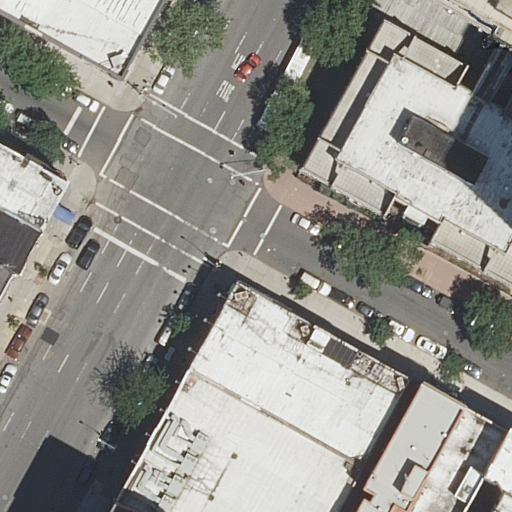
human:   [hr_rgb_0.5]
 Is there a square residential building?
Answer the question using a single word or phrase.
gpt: no

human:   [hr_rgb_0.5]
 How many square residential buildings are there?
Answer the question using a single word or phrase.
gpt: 0

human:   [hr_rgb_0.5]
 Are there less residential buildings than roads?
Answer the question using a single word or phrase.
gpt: no

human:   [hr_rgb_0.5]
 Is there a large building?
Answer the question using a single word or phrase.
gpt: yes

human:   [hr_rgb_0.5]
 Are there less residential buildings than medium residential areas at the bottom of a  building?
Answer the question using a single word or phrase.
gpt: no

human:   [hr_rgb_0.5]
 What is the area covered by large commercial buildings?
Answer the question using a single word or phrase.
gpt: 0m2

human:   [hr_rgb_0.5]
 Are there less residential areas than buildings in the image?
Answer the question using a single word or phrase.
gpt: yes

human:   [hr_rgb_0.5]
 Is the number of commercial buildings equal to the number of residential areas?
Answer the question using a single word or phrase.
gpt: no

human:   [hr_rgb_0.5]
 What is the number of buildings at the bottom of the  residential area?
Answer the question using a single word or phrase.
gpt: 9

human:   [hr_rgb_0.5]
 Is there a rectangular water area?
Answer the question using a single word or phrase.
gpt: no

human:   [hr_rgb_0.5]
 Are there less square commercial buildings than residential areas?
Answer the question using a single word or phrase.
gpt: yes

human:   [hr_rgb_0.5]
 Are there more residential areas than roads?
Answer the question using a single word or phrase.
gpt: no

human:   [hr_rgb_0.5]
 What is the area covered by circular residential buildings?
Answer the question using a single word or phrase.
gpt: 0m2

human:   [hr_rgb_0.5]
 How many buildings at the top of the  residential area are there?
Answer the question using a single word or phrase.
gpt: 0

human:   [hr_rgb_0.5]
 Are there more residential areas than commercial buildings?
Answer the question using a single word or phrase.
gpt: yes

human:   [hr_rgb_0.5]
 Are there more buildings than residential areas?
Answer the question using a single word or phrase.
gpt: yes

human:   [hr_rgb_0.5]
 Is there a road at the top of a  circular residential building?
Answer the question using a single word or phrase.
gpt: no

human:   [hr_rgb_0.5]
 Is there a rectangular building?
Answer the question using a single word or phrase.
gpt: yes

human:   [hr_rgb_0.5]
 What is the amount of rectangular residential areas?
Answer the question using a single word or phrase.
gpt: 1

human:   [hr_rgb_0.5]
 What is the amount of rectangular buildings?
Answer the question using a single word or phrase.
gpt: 5

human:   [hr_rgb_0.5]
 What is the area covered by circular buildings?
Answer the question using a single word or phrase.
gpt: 0m2

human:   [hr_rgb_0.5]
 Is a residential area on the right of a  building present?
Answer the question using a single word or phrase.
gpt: yes

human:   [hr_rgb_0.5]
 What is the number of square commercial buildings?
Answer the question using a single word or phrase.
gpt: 0

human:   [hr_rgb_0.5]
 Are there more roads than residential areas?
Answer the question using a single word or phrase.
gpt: yes

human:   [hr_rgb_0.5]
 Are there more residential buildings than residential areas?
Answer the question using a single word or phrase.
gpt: yes

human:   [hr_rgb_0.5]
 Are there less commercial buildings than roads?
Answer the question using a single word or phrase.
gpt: yes

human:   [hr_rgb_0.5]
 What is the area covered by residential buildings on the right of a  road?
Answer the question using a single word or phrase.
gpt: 1437m2

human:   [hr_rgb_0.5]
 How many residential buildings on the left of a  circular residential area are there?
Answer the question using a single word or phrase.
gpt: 0

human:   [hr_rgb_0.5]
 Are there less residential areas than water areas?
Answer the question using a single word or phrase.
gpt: no

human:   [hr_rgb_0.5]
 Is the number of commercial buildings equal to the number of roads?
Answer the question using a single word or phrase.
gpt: no

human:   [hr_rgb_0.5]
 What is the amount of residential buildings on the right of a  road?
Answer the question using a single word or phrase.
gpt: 5

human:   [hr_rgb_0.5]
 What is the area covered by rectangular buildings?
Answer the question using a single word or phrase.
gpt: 2109m2

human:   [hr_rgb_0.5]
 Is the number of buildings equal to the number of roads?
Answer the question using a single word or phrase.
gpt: no

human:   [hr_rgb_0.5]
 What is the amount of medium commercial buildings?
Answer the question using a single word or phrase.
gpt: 0

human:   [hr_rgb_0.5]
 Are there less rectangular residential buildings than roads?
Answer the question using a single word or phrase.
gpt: no

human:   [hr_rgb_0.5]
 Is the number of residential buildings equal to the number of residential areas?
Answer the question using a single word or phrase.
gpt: no